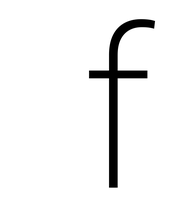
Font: Roboto_ExtraLight